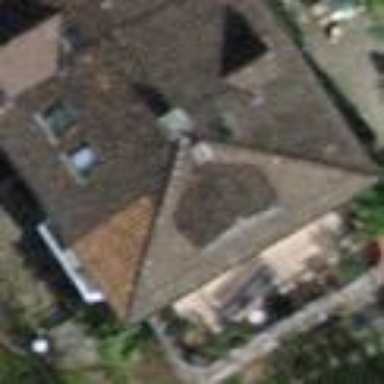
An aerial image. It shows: Terrace building.